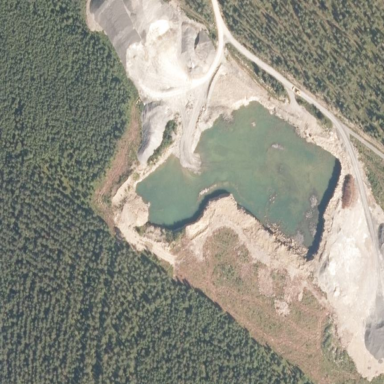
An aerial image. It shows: Quarry area.